Question: I was trying this for Latent Dirichlet allocation implemenation but getting repeated terms.How can I unique terms from LDA?
> library(tm)
Loading required package: NLP
myCorpus <- Corpus(VectorSource(tweets$text))
myCorpus <- tm_map(myCorpus, content_transformer(tolower))
removeURL <- function(x) gsub("http[^[:space:]]", "", x)
myCorpus <- tm_map(myCorpus, content_transformer(removeNumPunct))
myStopwords <- c(stopwords('english'), "available", "via")
myStopwords <- setdiff(myStopwords, c("r", "big"))
myCorpus <- tm_map(myCorpus, removeWords, myStopwords)
myCorpus <- tm_map(myCorpus, stripWhitespace)
myCorpusCopy <- myCorpus
myCorpus <- tm_map(myCorpus, stemDocument)
library('SnowballC')
myCorpus <- tm_map(myCorpus, stemDocument)
dtm<-DocumentTermMatrix(myCorpus)
library("RTextTools", lib.loc="~/R/win-library/3.2")
library("topicmodels", lib.loc="~/R/win-library/3.2")
om1<-LDA(dtm,30)
terms(om1)

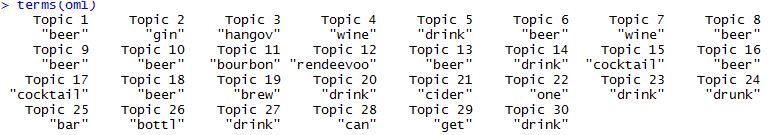
Answer: According to <URL> we get the probability of the tweet belonging to each topic. The probability sums to 1.
Similarly each topic is be viewed as a mixture of various terms(words). That is for each topic we get the probability of each word belonging to the topic. The probability sums to 1.
Hence for every word topic combination there is a probability assigned. The code 'terms(om1)' gets the word with the highest probability for each topic.
So in your case you are finding same word having the highest probability in multiple topics. This is not an error.
The below code will create dataset which has the distribution of all the words for each topic. Looking at the dataset, will help you understand better.
The below code is based on the following <URL> post.
'''
# Reproducible data - From Coursera.org John Hopkins Data Science Specialization Capstone project, SwiftKey Challange dataset
tweets <- c("How are you? Btw thanks for the RT. You gonna be in DC anytime soon? Love to see you. Been way, way too long.",
"When you meet someone special... you'll know. Your heart will beat more rapidly and you'll smile for no reason.",
"they've decided its more fun if I don't.",
"So Tired D; Played Lazer Tag & Ran A LOT D; Ughh Going To Sleep Like In 5 Minutes ;)",
"Words from a complete stranger! Made my birthday even better :)",
"First Cubs game ever! Wrigley field is gorgeous. This is perfect. Go Cubs Go!",
"i no! i get another day off from skool due to the wonderful snow (: and THIS wakes me up...damn thing",
"I'm coo... Jus at work hella tired r u ever in cali",
"The new sundrop commercial ...hehe love at first sight",
"we need to reconnect THIS WEEK")
library(tm)
myCorpus <- Corpus(VectorSource(tweets))
myCorpus <- tm_map(myCorpus, content_transformer(tolower))
removeURL <- function(x) gsub("http[^[:space:]]", "", x)
myCorpus <- tm_map(myCorpus, content_transformer(removeURL))
removeNumPunct <- function(x) gsub("[^[:alpha:][:space:]]", "", x)
myCorpus <- tm_map(myCorpus, content_transformer(removeNumPunct))
myStopwords <- c(stopwords('english'), "available", "via")
myStopwords <- setdiff(myStopwords, c("r", "big"))
myCorpus <- tm_map(myCorpus, removeWords, myStopwords)
myCorpus <- tm_map(myCorpus, stripWhitespace)
myCorpusCopy <- myCorpus
myCorpus <- tm_map(myCorpus, stemDocument)
library('SnowballC')
myCorpus <- tm_map(myCorpus, stemDocument)
dtm<-DocumentTermMatrix(myCorpus)
library(RTextTools)
library(topicmodels)
om1<-LDA(dtm,3)
'''
'''
> # Get the top word for each topic
> terms(om1)
Topic 1 Topic 2 Topic 3
"youll" "cub" "anoth"
>
> #Top word for each topic
> colnames(TopicTermdf)[apply(TopicTermdf,1,which.max)]
[1] "youll" "cub" "anoth"
>
'''